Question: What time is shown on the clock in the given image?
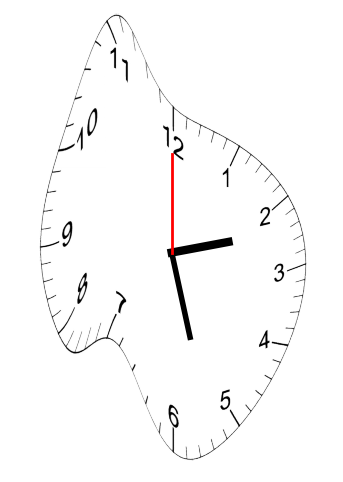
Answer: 02:27:00